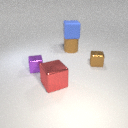
small brown metal cube to the right of large red metal cube